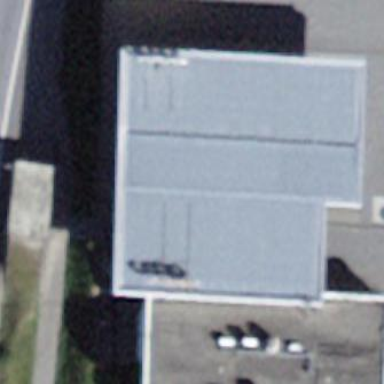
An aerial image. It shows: View of roof of building.